Question: I'm looking for a simple way to change the foreground color of a 'TextBlock' based on the color of what is behind it, so that it is more readable. Since an image is more explicit than words, here's what I want:

I assume it could be done with a custom shader effect, but I have no idea how to create it... Anyway, perhaps there is a simpler solution.
Any idea would be welcome!
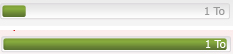
Answer: Assuming the above is a progressbar, here is a great solution:
<URL>